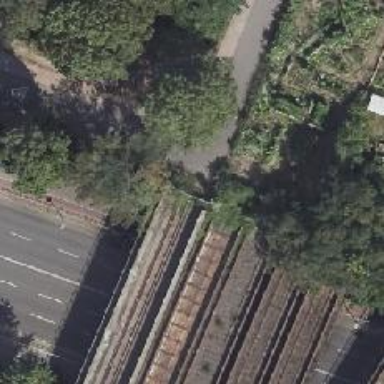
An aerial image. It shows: Abandoned railway.